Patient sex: M
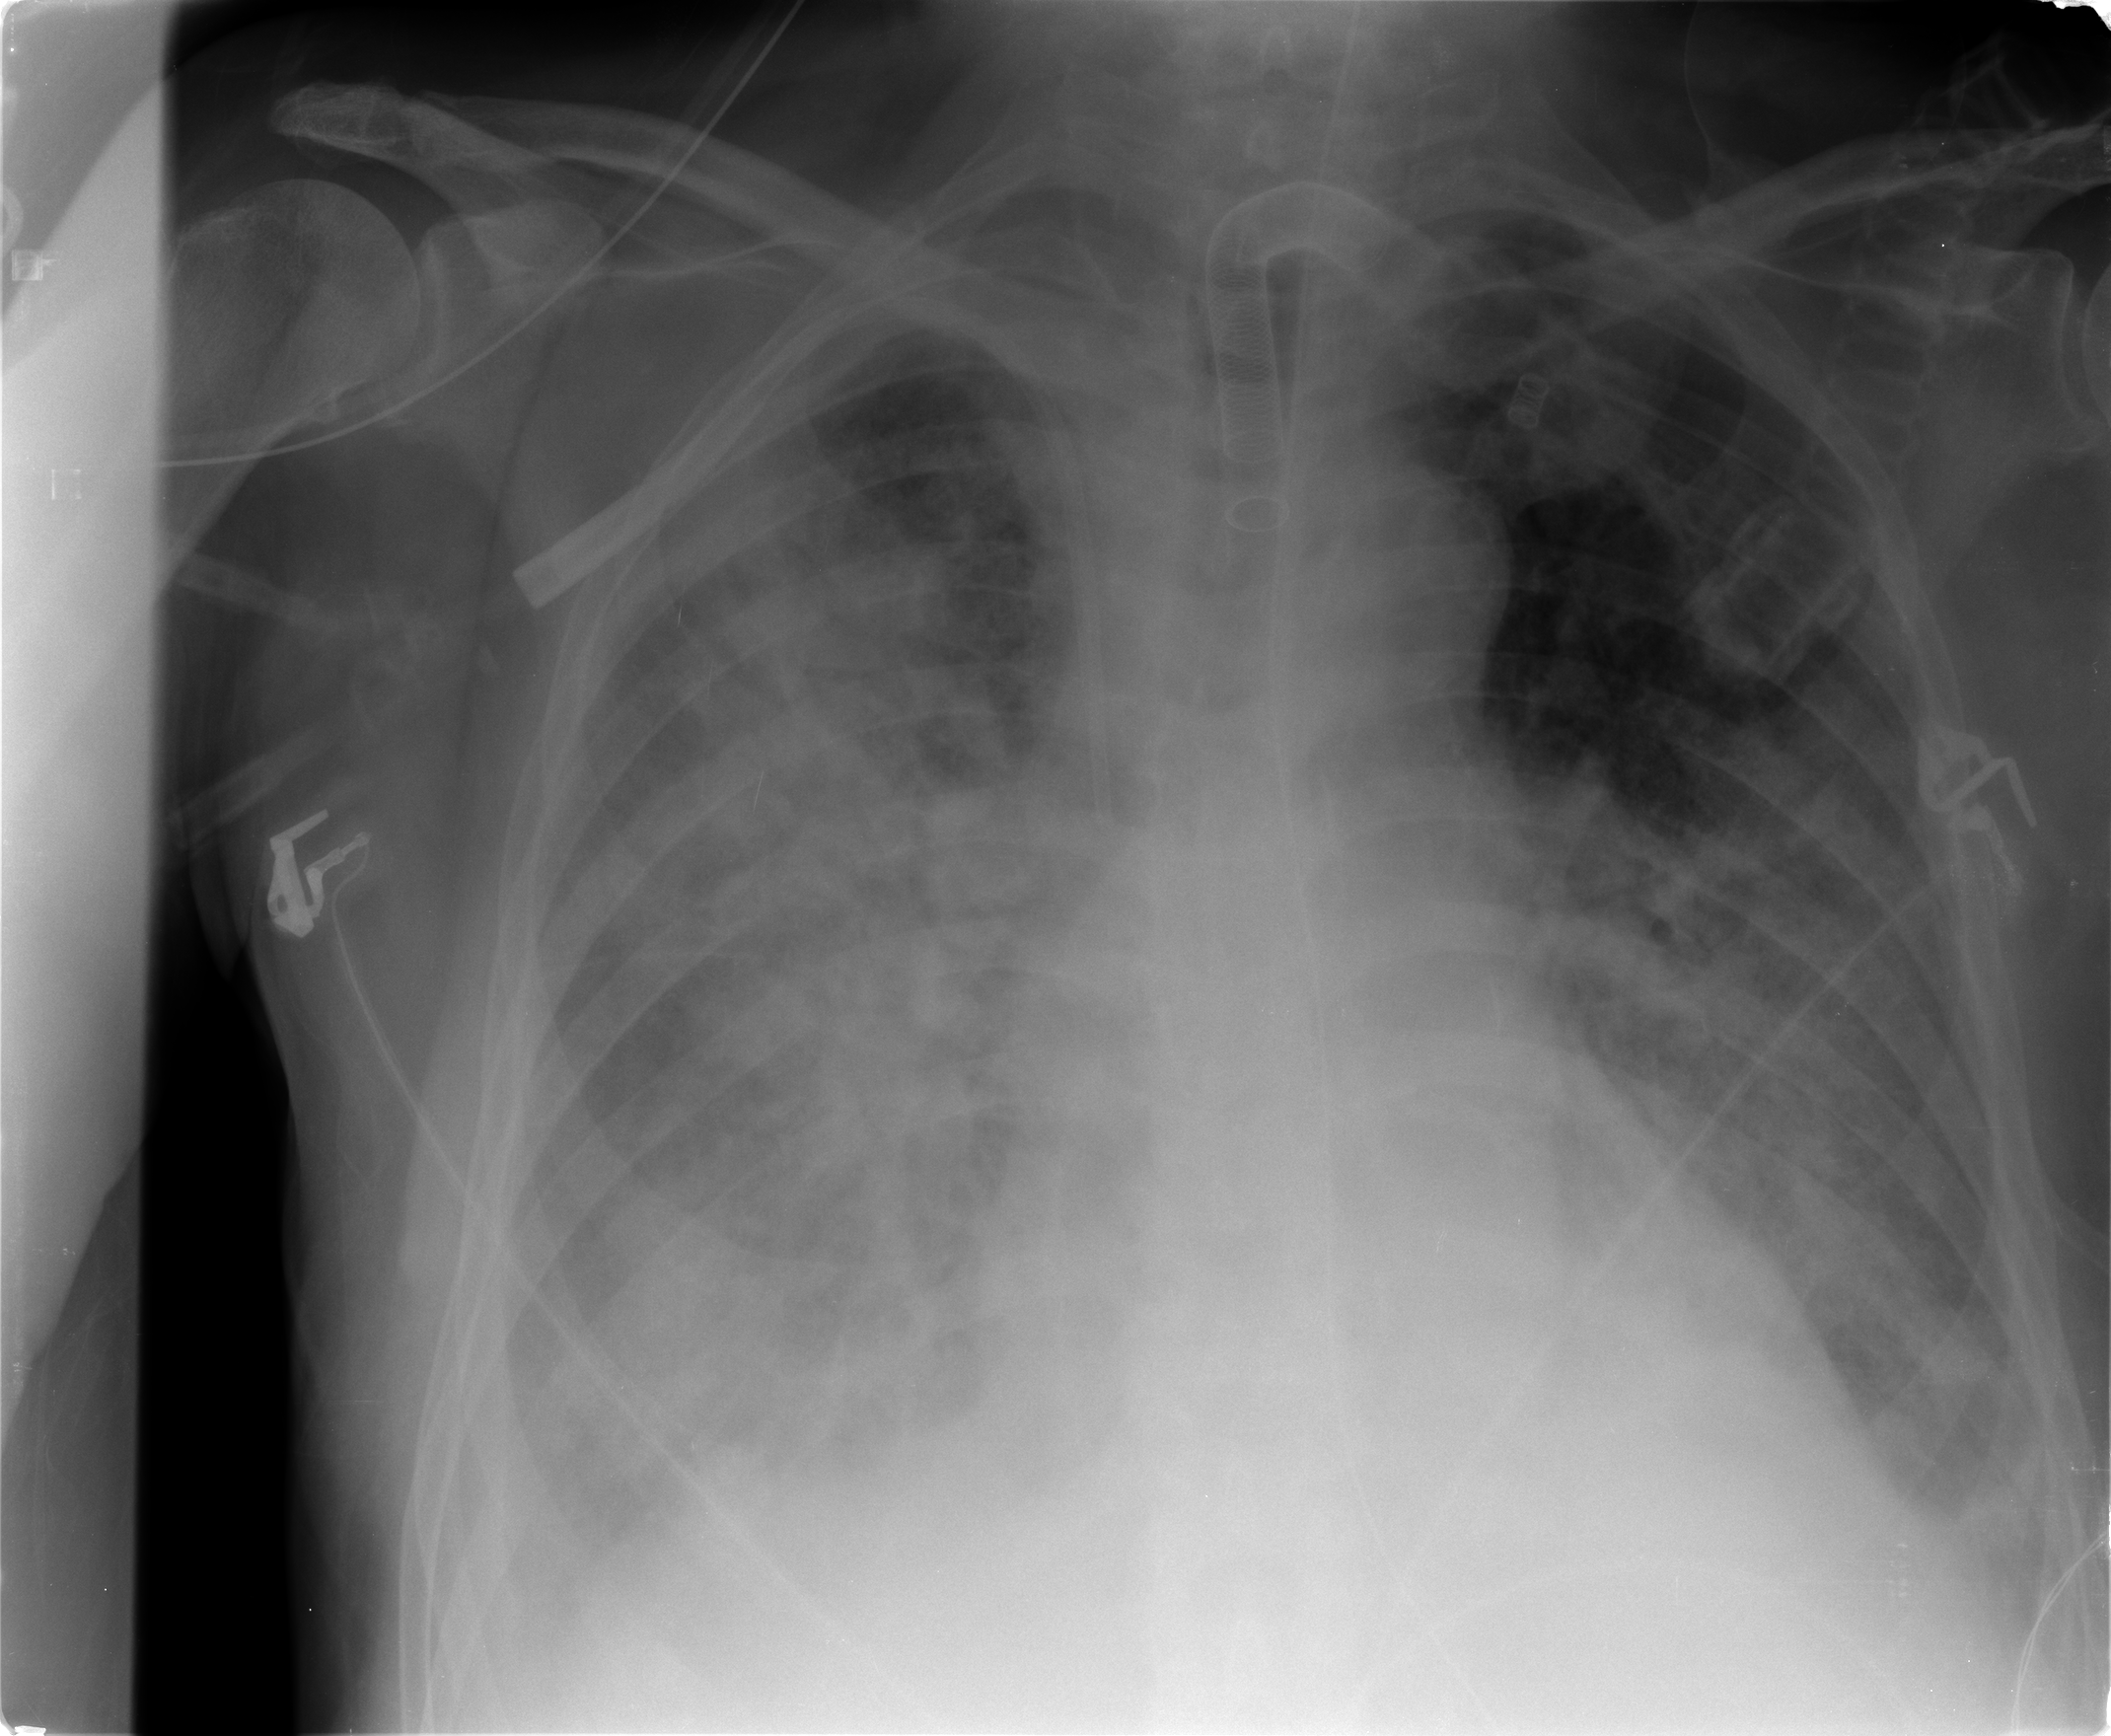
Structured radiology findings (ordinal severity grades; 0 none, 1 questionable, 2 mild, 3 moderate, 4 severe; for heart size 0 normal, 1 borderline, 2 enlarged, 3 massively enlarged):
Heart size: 2
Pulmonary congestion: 2
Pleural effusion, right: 2
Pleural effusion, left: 2
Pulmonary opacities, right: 4
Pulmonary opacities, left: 3
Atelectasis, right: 2
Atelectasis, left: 2